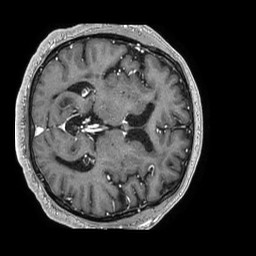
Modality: T1w
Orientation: axial
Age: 66
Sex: male
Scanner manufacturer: philips
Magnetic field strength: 1.5 T
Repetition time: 0.007626 s
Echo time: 0.003481 s